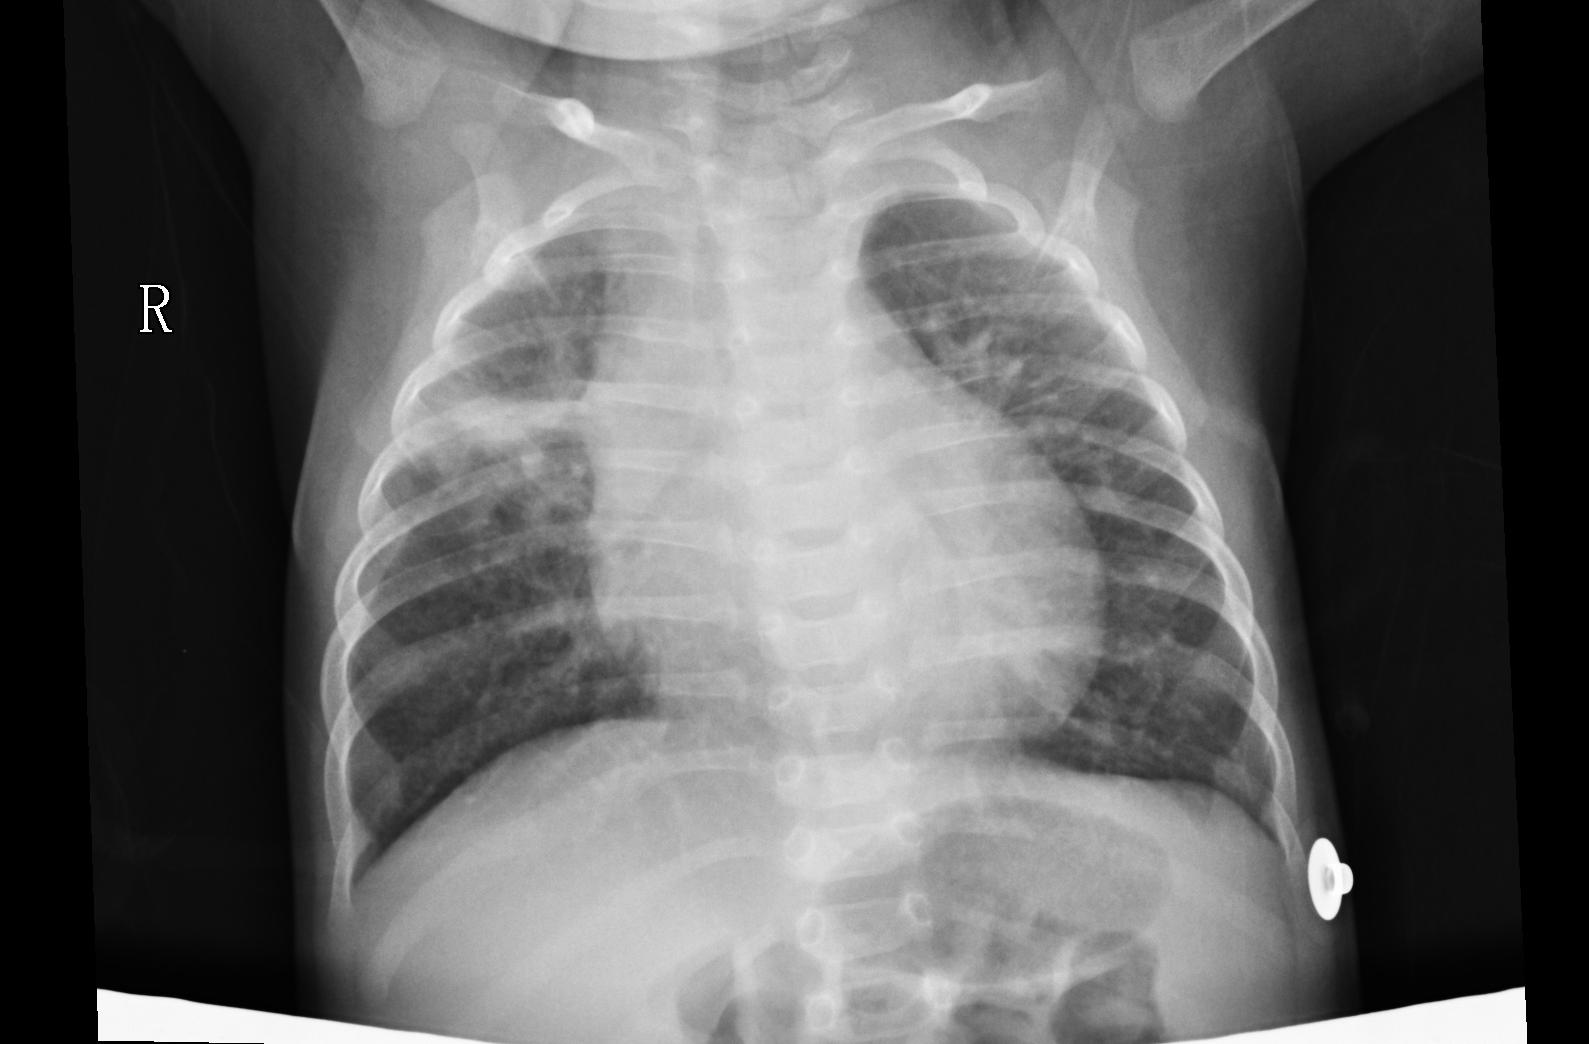
Diagnosis: PNEUMONIA